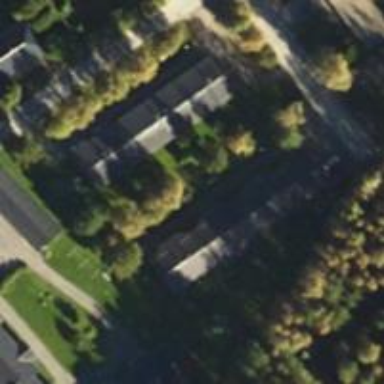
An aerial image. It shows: Residential building.